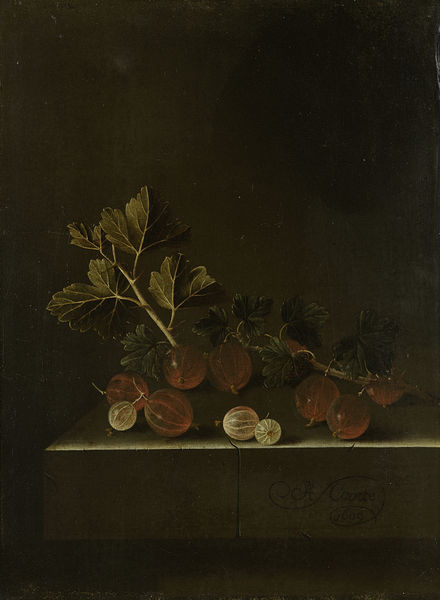
Titel: Een takje kruisbessen op een stenen plint
Künstler: Adriaen Coorte
Standort: Amsterdam
Institution: Rijksmuseum
Schlagwörter: blätter, dunkel, weiß, tisch, rot, stilleben, studie, mystisch, schwaz, stachelbeeren